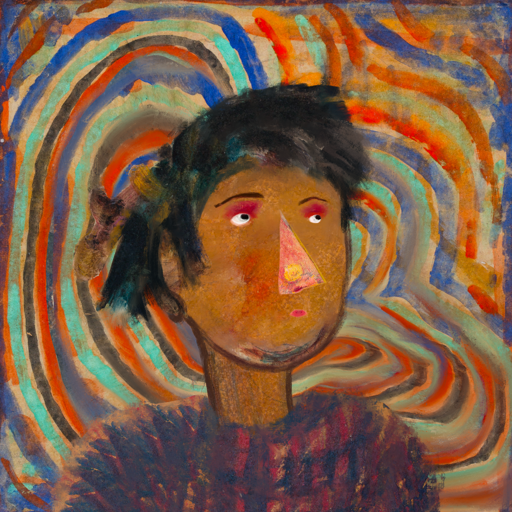
Background: Sisters, Head And Neck Side: Pipe, Face Side: Irani, Bust: In_The_Sun, Hair Side: Pipe, Head Accessory: Blank, Second Necklace: Blank, Necklace: Blank, Baby: Blank